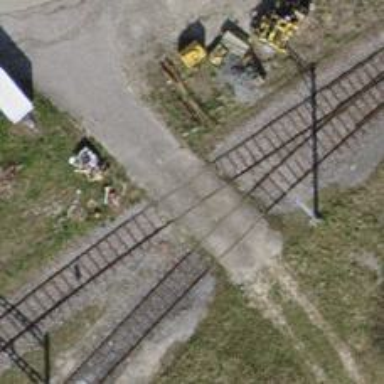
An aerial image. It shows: Railway level crossing.